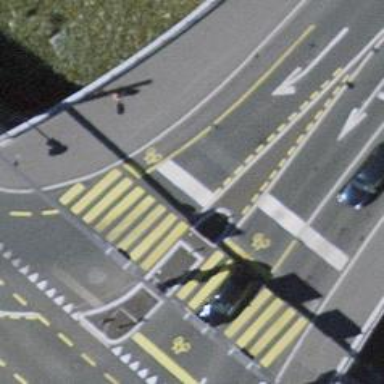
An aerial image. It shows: Road with traffic signals controlling the flow of traffic.